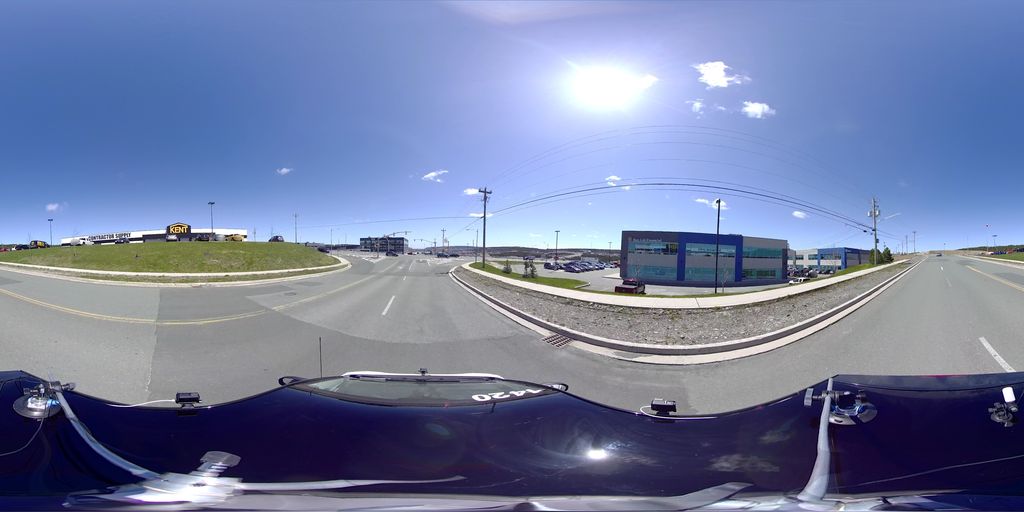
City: st_johns